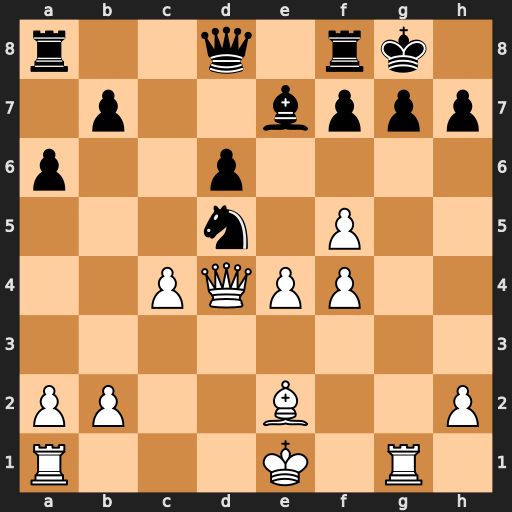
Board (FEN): r2q1rk1/1p2bppp/p2p4/3n1P2/2PQPP2/8/PP2B2P/R3K1R1
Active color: w
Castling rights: Q
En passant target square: -
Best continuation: Qxg7#